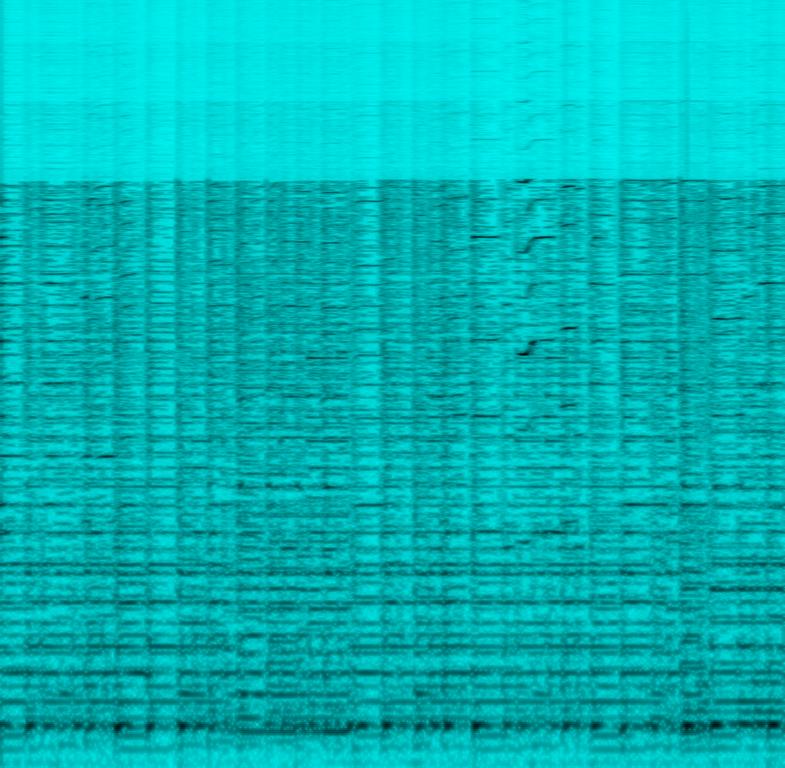
This folk song features a harmonica playing the main melody. This is accompanied by an acoustic guitar strumming chords. There are no other instruments in this song. This is an instrumental song. There are no voices in this song. The mood of this song is upbeat and happy. This song can be played in a movie scene involving a highway drive.